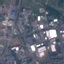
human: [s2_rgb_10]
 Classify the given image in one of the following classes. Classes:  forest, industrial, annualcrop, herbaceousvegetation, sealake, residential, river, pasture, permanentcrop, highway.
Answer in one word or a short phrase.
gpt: Industrial